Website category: auto
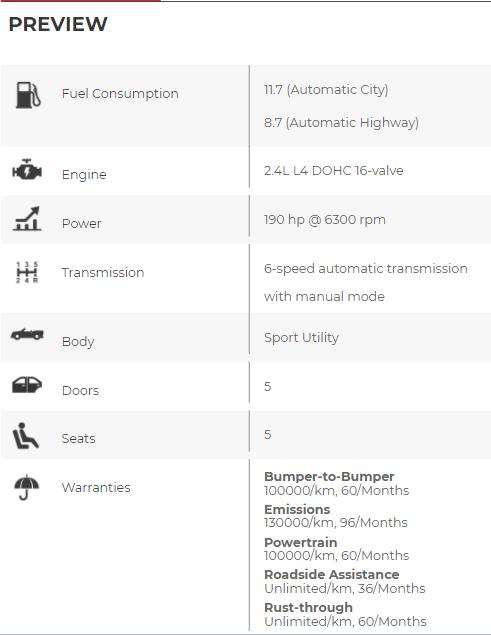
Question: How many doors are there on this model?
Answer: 5

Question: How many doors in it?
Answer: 5

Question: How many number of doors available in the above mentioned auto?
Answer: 5

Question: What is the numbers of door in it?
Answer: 5

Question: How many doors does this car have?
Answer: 5

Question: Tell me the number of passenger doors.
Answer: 5

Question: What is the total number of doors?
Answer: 5

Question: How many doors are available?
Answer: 5

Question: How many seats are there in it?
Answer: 5

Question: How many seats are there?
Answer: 5

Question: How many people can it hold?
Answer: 5

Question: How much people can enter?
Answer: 5

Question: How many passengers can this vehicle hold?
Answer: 5

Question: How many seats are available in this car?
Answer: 5

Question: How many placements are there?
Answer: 5

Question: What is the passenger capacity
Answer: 5

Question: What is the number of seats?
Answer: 5

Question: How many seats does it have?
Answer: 5

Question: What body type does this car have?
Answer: Sport Utility

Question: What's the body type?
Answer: Sport Utility

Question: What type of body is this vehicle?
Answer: Sport Utility

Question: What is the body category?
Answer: Sport Utility

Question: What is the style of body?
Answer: Sport Utility

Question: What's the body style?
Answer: Sport Utility

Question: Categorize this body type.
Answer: Sport Utility

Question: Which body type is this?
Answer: Sport Utility

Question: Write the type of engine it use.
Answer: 2.4L L4 DOHC 16-valve

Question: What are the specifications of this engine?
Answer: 2.4L L4 DOHC 16-valve

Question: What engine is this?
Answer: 2.4L L4 DOHC 16-valve

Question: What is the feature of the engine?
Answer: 2.4L L4 DOHC 16-valve

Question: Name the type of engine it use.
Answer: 2.4L L4 DOHC 16-valve

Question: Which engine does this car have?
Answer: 2.4L L4 DOHC 16-valve

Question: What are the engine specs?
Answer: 2.4L L4 DOHC 16-valve

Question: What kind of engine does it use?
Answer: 2.4L L4 DOHC 16-valve

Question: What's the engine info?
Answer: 2.4L L4 DOHC 16-valve

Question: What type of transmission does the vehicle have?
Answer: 6-speed automatic transmission with manual mode

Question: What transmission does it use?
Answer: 6-speed automatic transmission with manual mode

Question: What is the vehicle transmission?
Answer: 6-speed automatic transmission with manual mode

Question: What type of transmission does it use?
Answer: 6-speed automatic transmission with manual mode

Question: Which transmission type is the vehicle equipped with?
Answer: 6-speed automatic transmission with manual mode

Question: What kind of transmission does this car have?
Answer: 6-speed automatic transmission with manual mode

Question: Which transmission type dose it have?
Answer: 6-speed automatic transmission with manual mode

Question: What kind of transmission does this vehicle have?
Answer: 6-speed automatic transmission with manual mode

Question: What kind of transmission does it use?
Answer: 6-speed automatic transmission with manual mode

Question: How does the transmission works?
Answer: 6-speed automatic transmission with manual mode

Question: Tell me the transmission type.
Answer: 6-speed automatic transmission with manual mode

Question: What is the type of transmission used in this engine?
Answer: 6-speed automatic transmission with manual mode

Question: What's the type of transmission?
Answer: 6-speed automatic transmission with manual mode

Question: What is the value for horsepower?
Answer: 190 hp @ 6300 rpm

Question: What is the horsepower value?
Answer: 190 hp @ 6300 rpm

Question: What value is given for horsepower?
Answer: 190 hp @ 6300 rpm

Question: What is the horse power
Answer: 190 hp @ 6300 rpm

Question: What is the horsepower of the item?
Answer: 190 hp @ 6300 rpm

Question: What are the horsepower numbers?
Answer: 190 hp @ 6300 rpm

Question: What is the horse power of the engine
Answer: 190 hp @ 6300 rpm

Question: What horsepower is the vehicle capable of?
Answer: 190 hp @ 6300 rpm

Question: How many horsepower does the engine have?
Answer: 190 hp @ 6300 rpm

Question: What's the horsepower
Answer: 190 hp @ 6300 rpm

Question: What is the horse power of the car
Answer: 190 hp @ 6300 rpm

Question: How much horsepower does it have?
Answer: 190 hp @ 6300 rpm

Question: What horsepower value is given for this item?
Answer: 190 hp @ 6300 rpm

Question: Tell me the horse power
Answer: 190 hp @ 6300 rpm

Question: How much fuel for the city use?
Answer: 11.7 (Automatic City)

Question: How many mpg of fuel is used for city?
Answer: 11.7 (Automatic City)